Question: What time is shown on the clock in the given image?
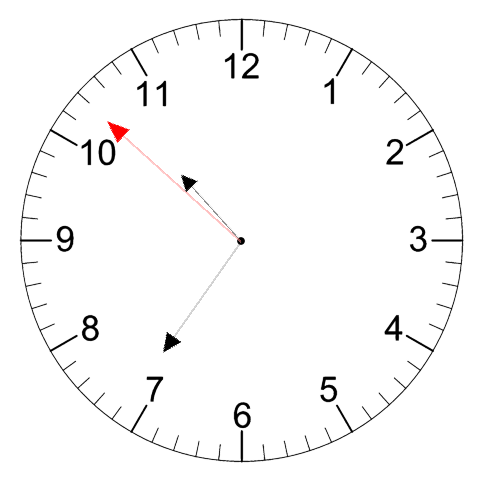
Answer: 10:35:52